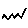
Label: zigzag